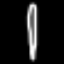
Label: pencil